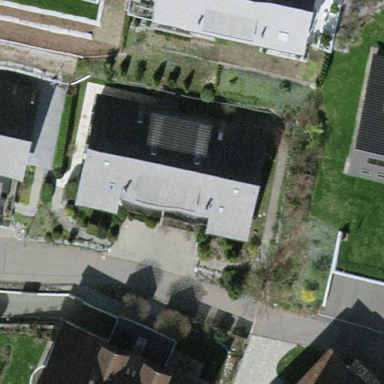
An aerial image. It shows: Terrace building.